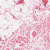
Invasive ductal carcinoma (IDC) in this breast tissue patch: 0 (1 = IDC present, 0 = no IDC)